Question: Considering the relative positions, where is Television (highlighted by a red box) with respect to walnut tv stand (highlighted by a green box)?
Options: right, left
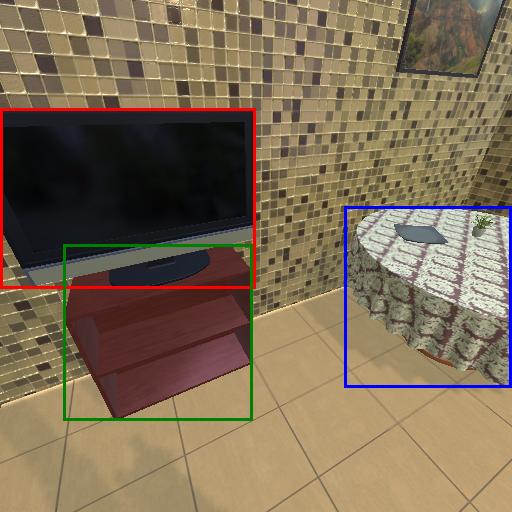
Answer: right